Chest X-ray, AP view. Patient: 45 years old, sex F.
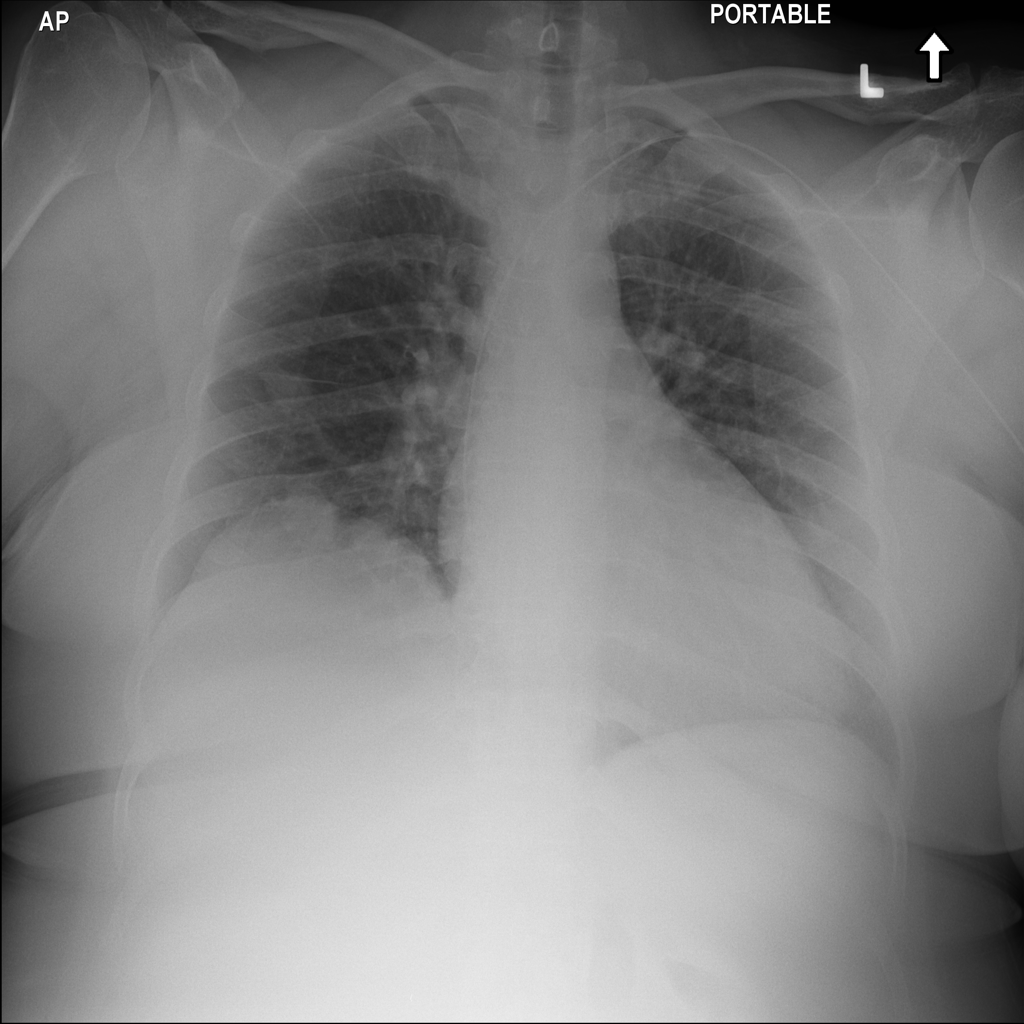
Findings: No Finding